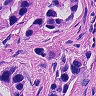
Metastatic tissue present: yes